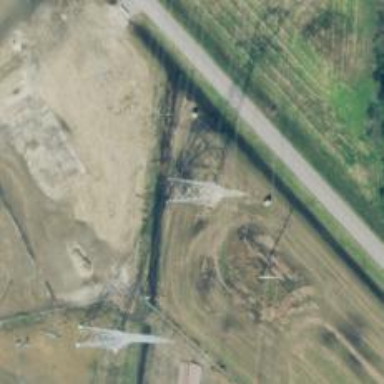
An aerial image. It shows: Power tower.